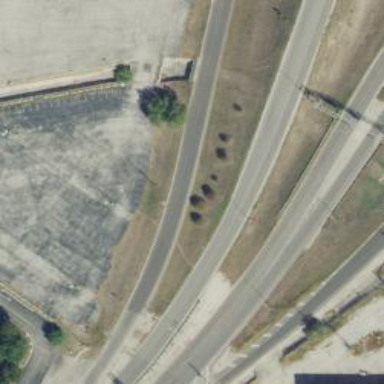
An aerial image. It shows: Secondary road with frontage road.